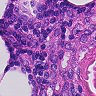
Metastatic tissue present: no